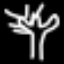
Label: palm tree